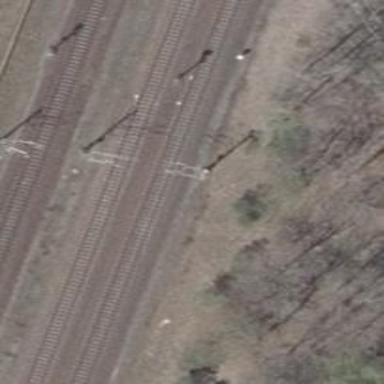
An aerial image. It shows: Railway milestone with catenary mast.